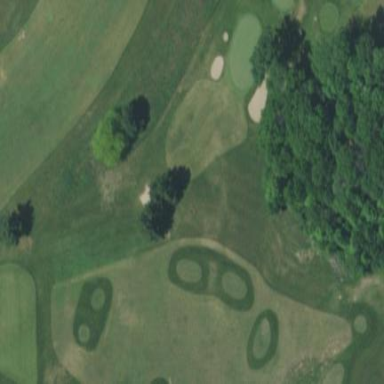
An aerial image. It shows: Driving range for golf on grass.